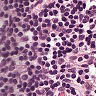
Metastatic tissue present: no